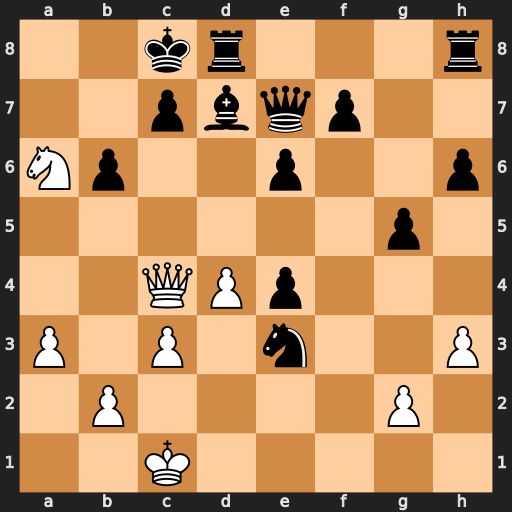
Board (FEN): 2kr3r/2pbqp2/Np2p2p/6p1/2QPp3/P1P1n2P/1P4P1/2K5
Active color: w
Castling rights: -
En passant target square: -
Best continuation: Qxc7#